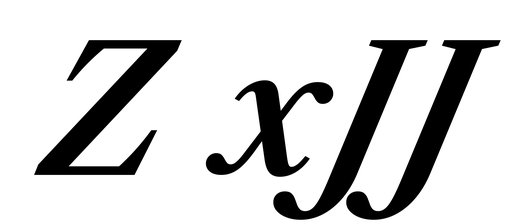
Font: LibreCaslonText-Italic_SemiBold_Italic